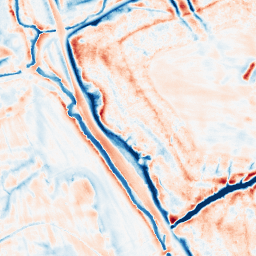
Category: edge_preserving
Decomposition family: bilateral
Decomposition parameters: d: 21
sigma_color: 50
sigma_space: 50
Upsampling method: bspline
Upsampling parameters: scale: 4
Upsampling scale: 4